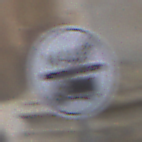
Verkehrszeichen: EndeMautpflicht
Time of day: Midday
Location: Outdoor (Urban)
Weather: Overcast
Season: NotSpecified
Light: Natural